Question:
How to display a time and date like below image. I have a code for capturing image. But how can i display time and date in capturing image. Here is the code for launching camera application
My Code:
'''
public class MyCameraActivity extends Activity {
private static final int CAMERA_REQUEST = 1888;
private ImageView imageView;
@Override
public void onCreate(Bundle savedInstanceState) {
super.onCreate(savedInstanceState);
setContentView(R.layout.main);
this.imageView = (ImageView)this.findViewById(R.id.imageView1);
Button photoButton = (Button) this.findViewById(R.id.button1);
photoButton.setOnClickListener(new View.OnClickListener() {
@Override
public void onClick(View v) {
Intent cameraIntent = new Intent(android.provider.MediaStore.ACTION_IMAGE_CAPTURE);
startActivityForResult(cameraIntent, CAMERA_REQUEST);
}
});
}
protected void onActivityResult(int requestCode, int resultCode, Intent data) {
if (requestCode == CAMERA_REQUEST && resultCode == RESULT_OK) {
Bitmap photo = (Bitmap) data.getExtras().get("data");
imageView.setImageBitmap(photo);
}
}
}
'''
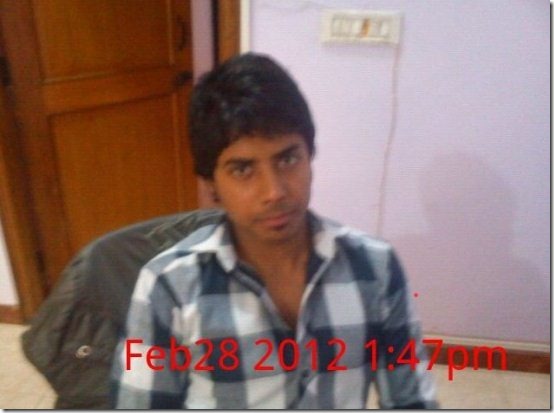
Answer: check these links <URL>
Here the image you are having is taken onto a canvas. Now the canvas is used to modify the image by writing something on it using something like
'''
Paint paint = new Paint();
paint.setColor(Color.WHITE);
paint.setStyle(Style.FILL);
canvas.drawPaint(paint);
paint.setColor(Color.BLACK);
paint.setTextSize(20);
SimpleDateFormat sdf = new SimpleDateFormat("yyyyMMdd_HHmmss");
String currentDateandTime = sdf.format(new Date());
canvas.drawText(currentDateandTime , 10, 25, paint);
'''
This may help you to draw the text onto the image.
Give it a try.